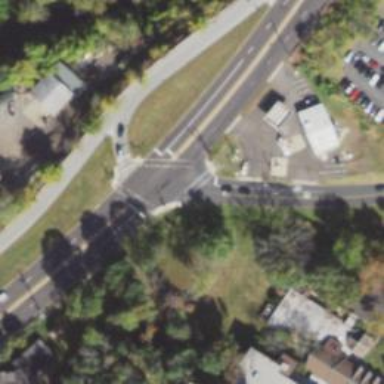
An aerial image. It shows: Marked crossing on footway.